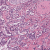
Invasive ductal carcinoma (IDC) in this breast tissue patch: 1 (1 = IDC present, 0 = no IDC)